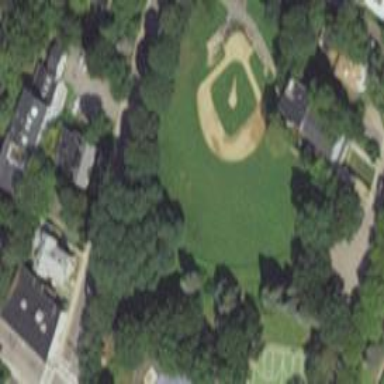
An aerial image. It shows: Baseball pitch for leisure and sports activities.